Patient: sex M, age 26
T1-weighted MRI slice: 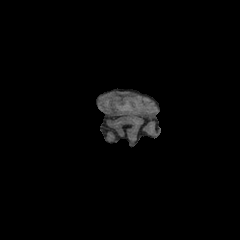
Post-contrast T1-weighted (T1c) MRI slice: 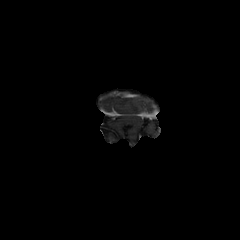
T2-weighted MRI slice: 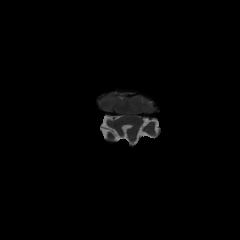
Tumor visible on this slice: no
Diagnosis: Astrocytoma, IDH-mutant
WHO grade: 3